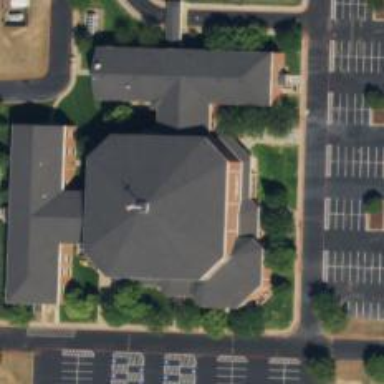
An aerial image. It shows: Place of worship.